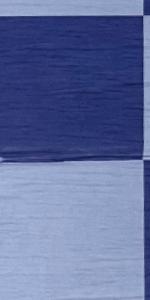
Label: Empty